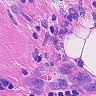
Metastatic tissue present: no